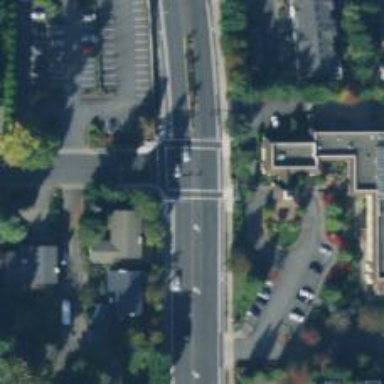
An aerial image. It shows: Asphalt footway with crossing.